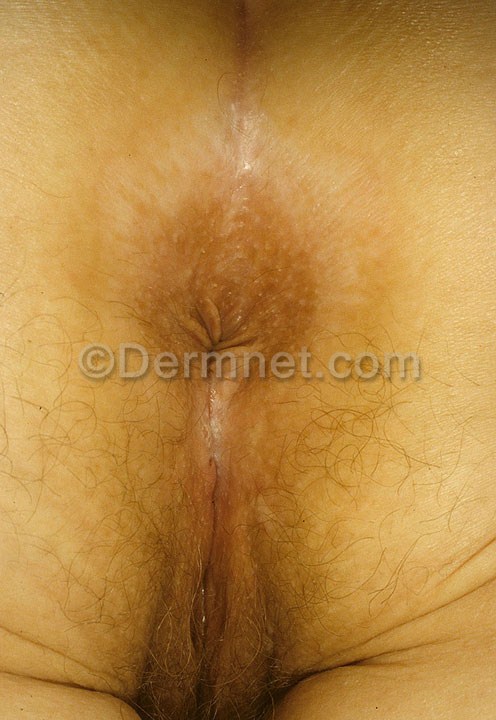
Disease: Psoriasis pictures Lichen Planus and related diseases